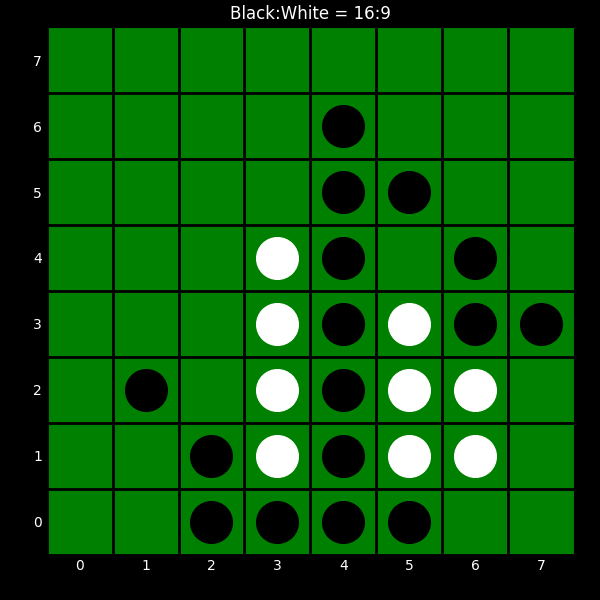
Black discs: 16
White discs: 9